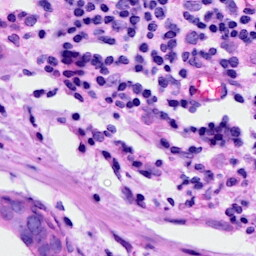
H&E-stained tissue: Breast